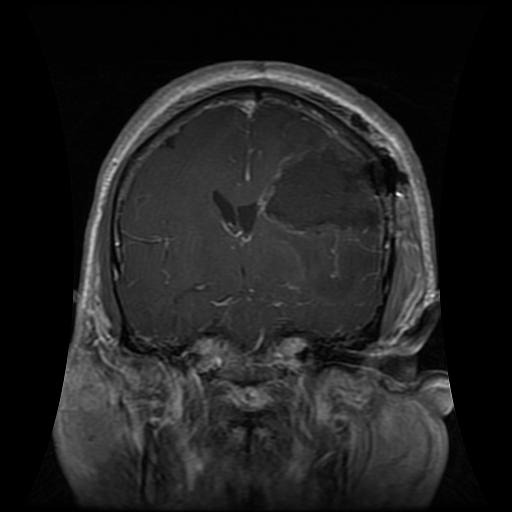
Label: glioma